Aerial crown-view tile of a tropical tree (Barro Colorado Island, Panama), acquired 20240813:
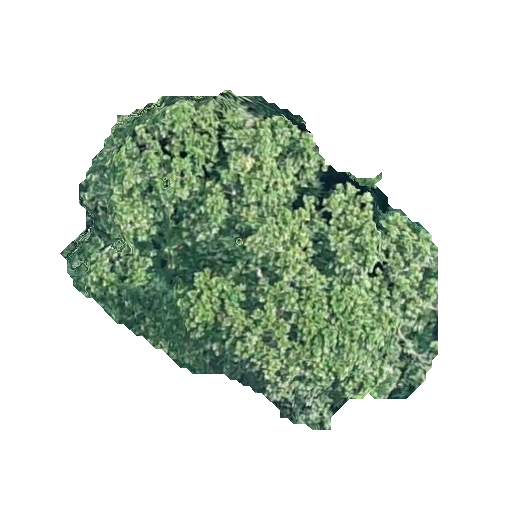
Species: Anacardium excelsum
GBIF accepted scientific name: Anacardium excelsum
Crown area: 127.522 m²